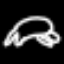
Label: frog